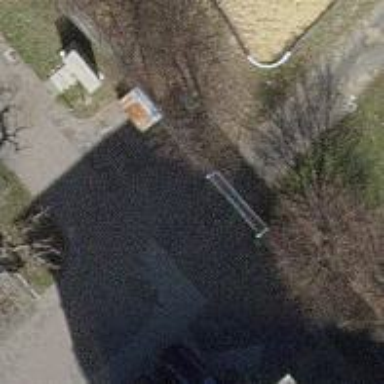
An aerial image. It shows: Swing gate.